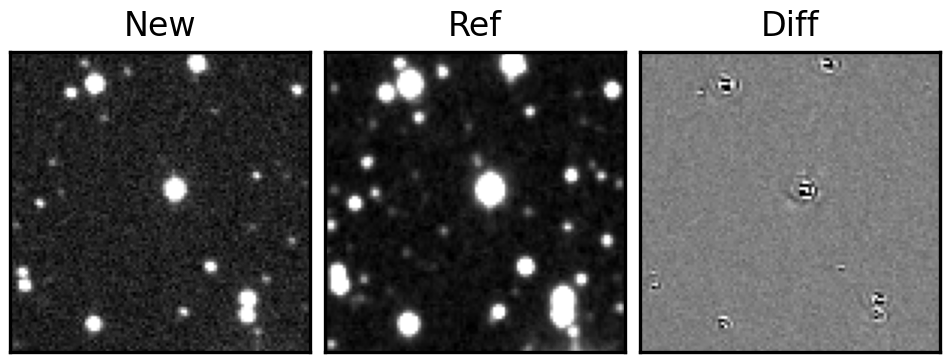
Label: bogus